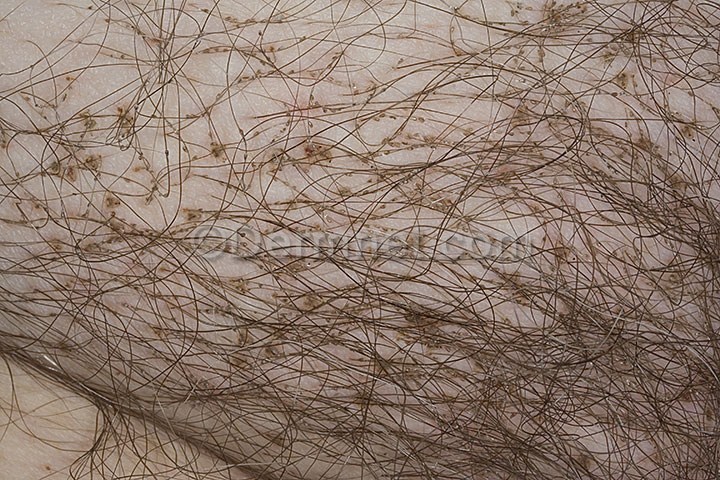
Disease: Scabies Lyme Disease and other Infestations and Bites